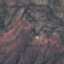
Land use / land cover class: HerbaceousVegetation